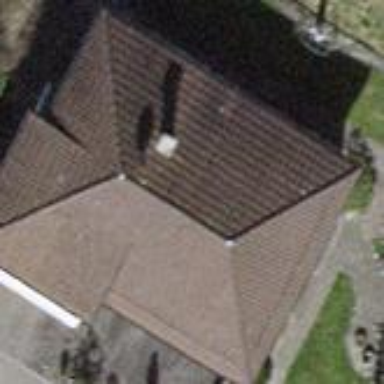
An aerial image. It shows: Detached building with hipped roof.